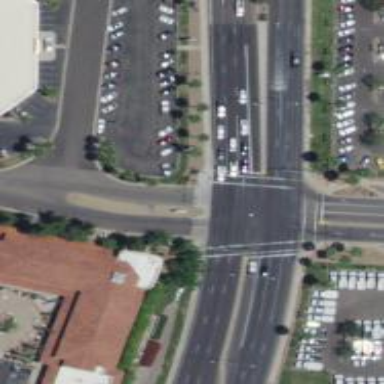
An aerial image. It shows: Solid stop line on the road.